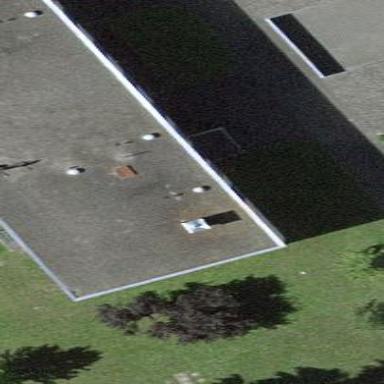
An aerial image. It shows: Building.